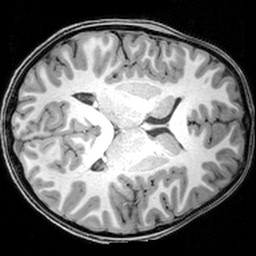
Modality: T1w
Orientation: axial
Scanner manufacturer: siemens
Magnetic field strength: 3 T
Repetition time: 1.9 s
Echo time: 0.00397 s